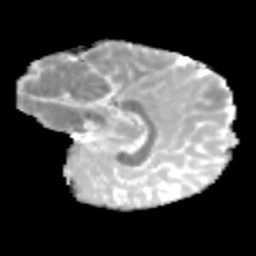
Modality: MD
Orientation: sagittal
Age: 10
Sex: male
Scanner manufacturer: siemens
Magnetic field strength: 3 T
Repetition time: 3.8 s
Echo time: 0.07 s